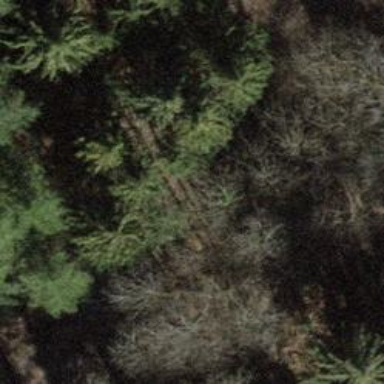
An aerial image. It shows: Compacted track with grade2 level.